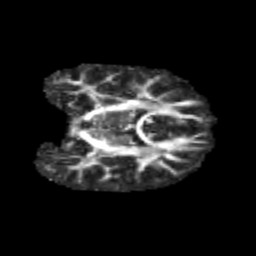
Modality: FA
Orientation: coronal
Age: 11
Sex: male
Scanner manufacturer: siemens
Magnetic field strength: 3 T
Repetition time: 3.8 s
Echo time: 0.07 s